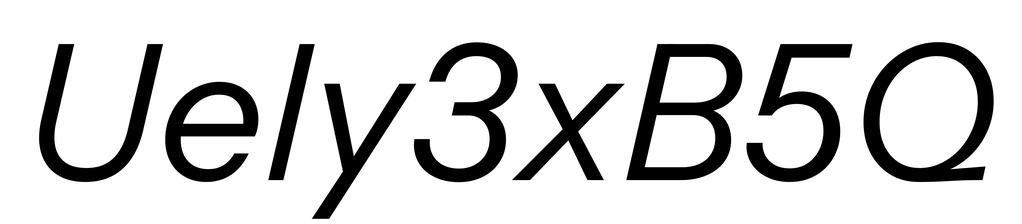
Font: InstrumentSans-Italic_Italic